Interaction volume radius: 10 \u00c5
Interaction volume height: 10 \u00c5
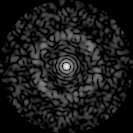
Disorder parameter: 0.7899